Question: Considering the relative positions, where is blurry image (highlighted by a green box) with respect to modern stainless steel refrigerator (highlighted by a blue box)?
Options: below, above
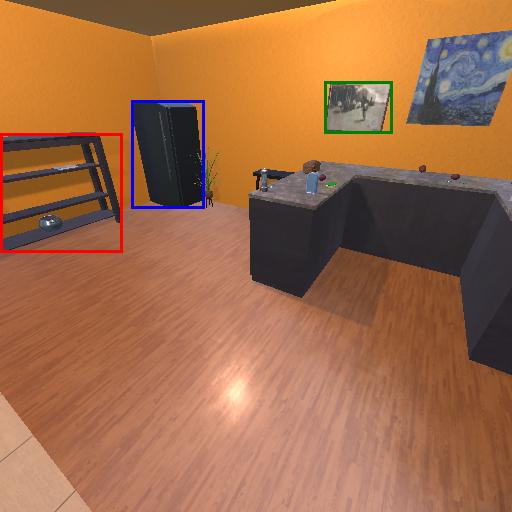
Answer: below